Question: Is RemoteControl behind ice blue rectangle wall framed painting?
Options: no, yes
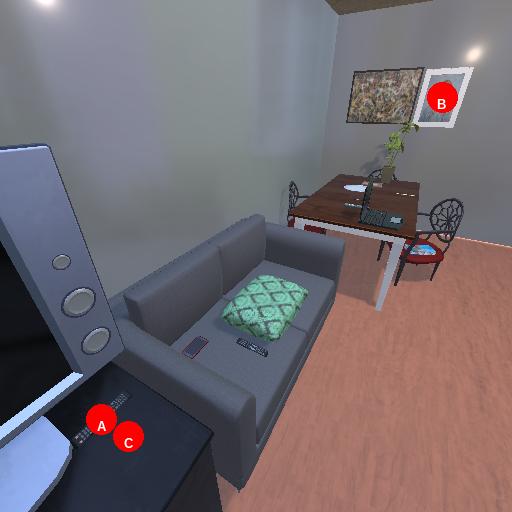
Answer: no